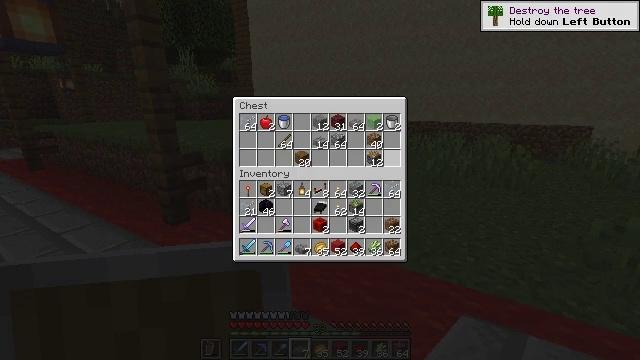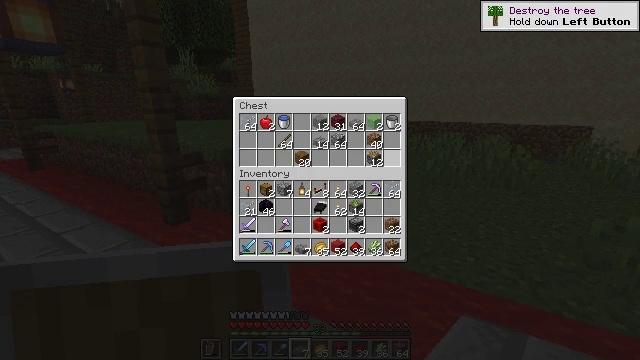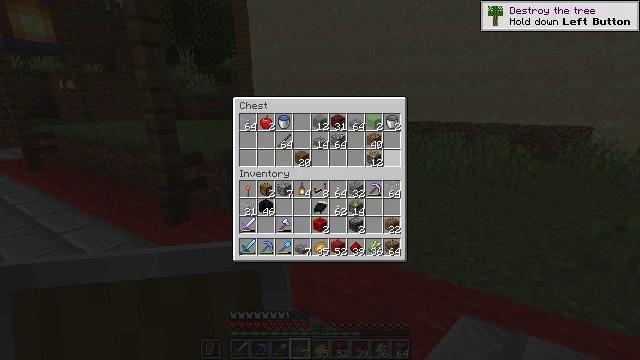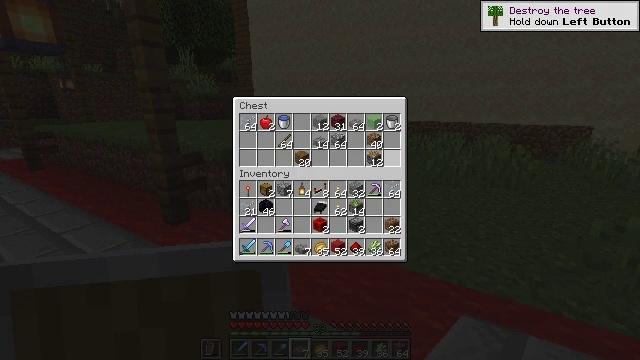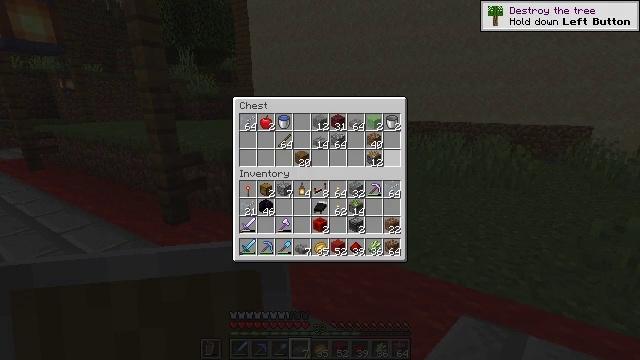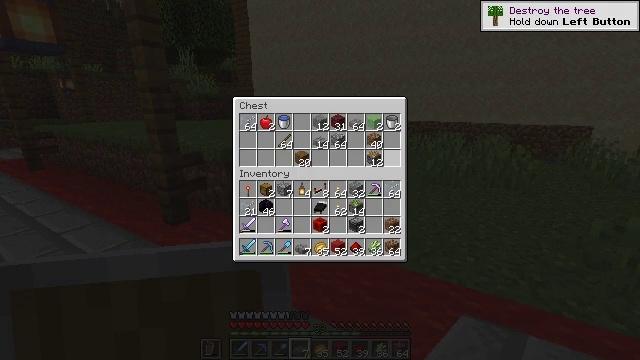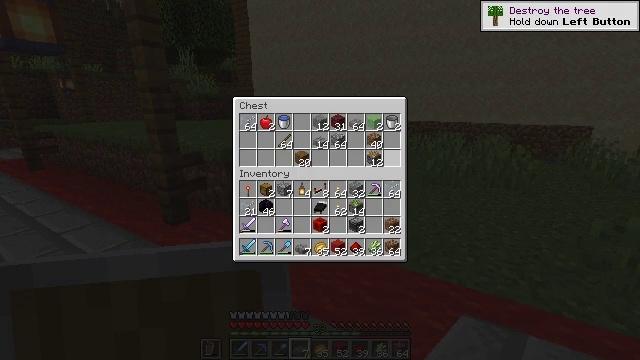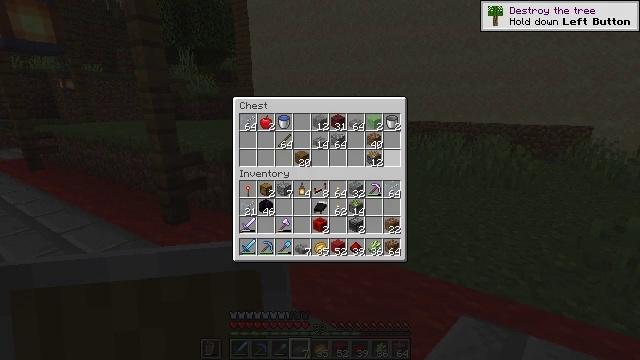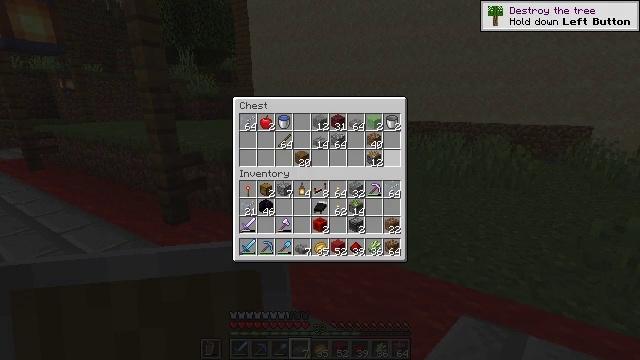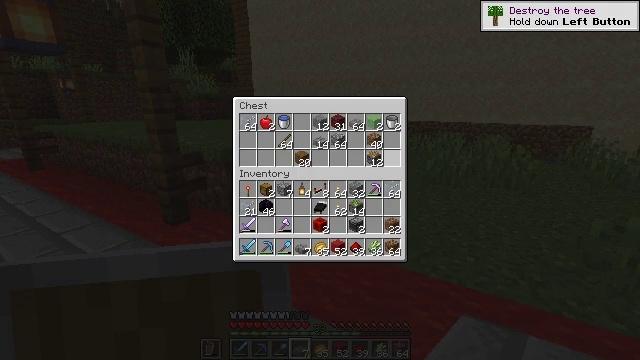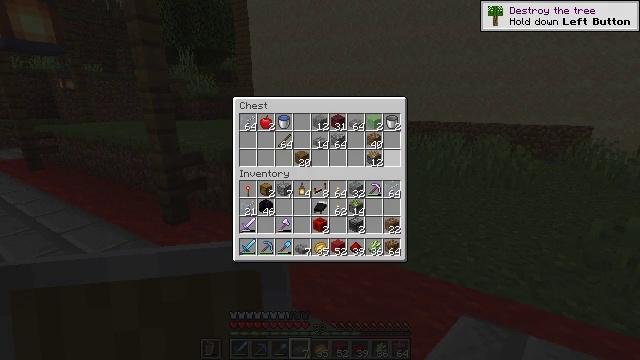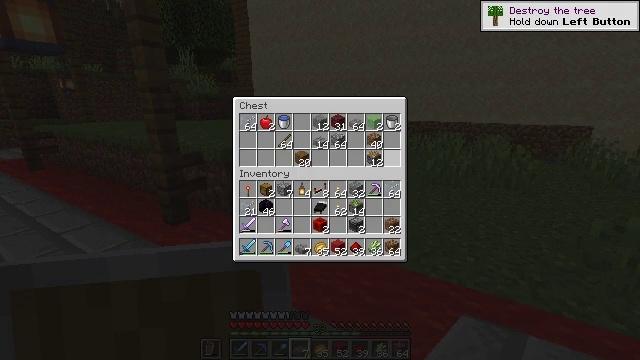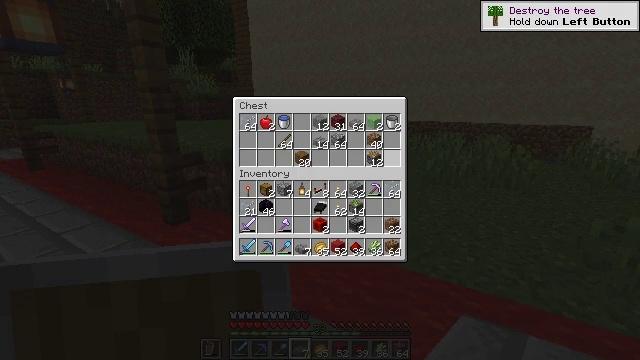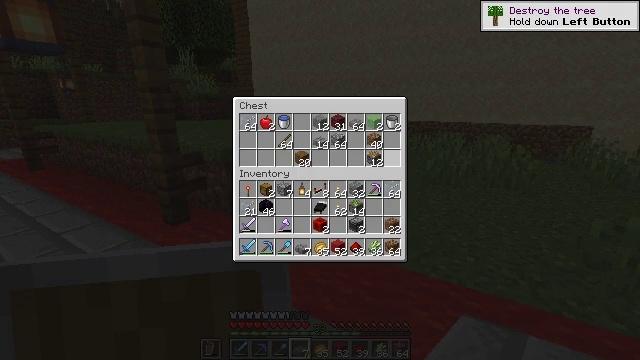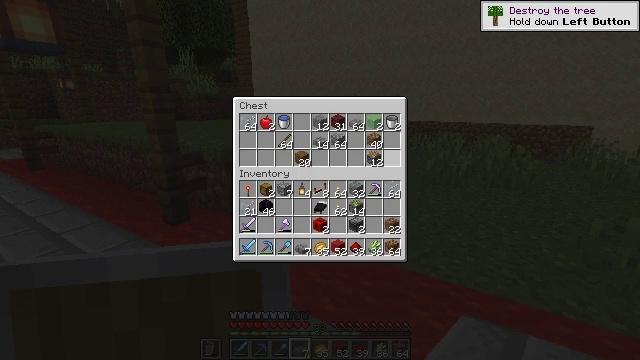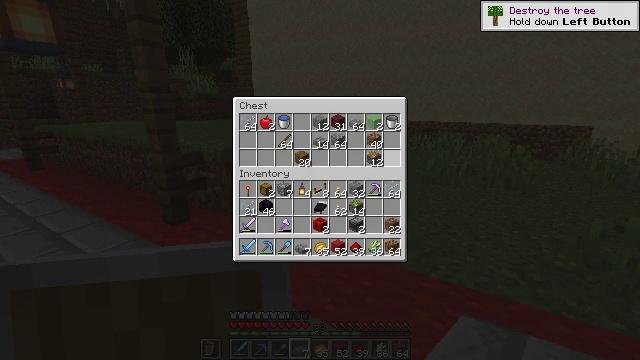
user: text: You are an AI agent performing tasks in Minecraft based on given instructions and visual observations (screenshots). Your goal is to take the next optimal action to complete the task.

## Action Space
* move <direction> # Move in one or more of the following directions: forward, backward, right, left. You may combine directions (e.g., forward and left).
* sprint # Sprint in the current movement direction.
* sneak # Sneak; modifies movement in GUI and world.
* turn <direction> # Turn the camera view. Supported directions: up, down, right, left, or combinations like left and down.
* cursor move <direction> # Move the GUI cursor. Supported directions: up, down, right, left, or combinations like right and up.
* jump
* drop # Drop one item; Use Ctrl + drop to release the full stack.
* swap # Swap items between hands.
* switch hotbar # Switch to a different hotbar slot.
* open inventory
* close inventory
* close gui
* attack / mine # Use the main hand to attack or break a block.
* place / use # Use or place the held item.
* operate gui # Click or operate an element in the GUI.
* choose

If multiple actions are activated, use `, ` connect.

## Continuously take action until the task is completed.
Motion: motion action
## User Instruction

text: Use spruce planks and sticks to make a spruce fence.
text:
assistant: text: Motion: no_op
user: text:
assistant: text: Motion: no_op
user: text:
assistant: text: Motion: no_op
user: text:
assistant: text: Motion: no_op
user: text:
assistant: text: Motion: no_op
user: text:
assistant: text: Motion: no_op
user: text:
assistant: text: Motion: no_op
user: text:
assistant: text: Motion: no_op
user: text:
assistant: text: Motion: no_op
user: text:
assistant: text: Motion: no_op
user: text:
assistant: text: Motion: no_op
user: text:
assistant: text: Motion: no_op
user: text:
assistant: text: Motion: no_op
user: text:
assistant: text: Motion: no_op
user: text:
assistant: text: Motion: no_op
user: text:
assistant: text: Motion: no_op
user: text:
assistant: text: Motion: no_op
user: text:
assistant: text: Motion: no_op
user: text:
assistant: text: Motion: no_op
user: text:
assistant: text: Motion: no_op
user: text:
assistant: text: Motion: no_op
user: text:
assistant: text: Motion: no_op
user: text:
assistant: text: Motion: no_op
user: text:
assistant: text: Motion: no_op
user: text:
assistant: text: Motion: no_op
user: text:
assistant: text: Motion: no_op
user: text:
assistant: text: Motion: no_op
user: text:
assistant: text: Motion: no_op
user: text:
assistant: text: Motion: no_op
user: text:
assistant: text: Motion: no_op